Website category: movie
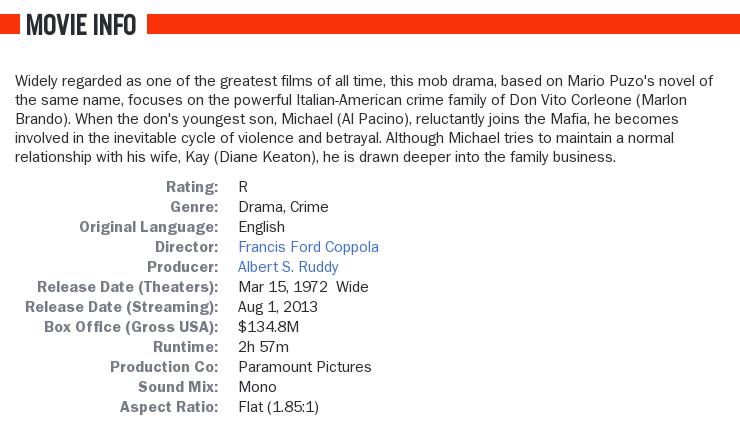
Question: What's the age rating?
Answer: R

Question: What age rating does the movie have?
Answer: R

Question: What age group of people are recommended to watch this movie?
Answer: R

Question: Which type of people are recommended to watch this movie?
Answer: R

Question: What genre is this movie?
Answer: drama, crime

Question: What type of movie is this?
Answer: drama, crime

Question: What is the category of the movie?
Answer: drama, crime

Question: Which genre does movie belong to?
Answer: drama, crime

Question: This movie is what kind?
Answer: drama, crime

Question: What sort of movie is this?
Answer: drama, crime

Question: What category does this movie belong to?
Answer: drama, crime

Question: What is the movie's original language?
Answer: English

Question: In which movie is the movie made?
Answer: English

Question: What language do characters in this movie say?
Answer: English

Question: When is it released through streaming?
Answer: Aug 1, 2013

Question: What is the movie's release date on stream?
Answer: Aug 1, 2013

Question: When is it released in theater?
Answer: Mar 15, 1972 wide

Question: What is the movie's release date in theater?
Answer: Mar 15, 1972 wide

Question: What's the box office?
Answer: $134.8M

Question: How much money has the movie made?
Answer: $134.8M

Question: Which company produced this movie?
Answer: Paramount Pictures

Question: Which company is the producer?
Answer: Paramount Pictures

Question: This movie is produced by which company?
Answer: Paramount Pictures

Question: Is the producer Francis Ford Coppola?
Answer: no

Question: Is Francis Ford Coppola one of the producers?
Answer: no

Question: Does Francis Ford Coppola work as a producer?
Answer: no

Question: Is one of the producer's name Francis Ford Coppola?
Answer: no

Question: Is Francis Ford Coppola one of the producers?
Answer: no

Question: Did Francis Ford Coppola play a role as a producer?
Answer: no

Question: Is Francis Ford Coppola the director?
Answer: yes

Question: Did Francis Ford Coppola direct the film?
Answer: yes

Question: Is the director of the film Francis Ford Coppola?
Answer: yes

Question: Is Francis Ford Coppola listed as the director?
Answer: yes

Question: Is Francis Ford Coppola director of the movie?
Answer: yes

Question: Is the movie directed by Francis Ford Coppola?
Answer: yes

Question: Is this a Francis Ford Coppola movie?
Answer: yes

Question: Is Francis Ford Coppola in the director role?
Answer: yes

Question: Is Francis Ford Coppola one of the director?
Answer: yes

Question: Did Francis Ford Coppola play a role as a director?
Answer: yes

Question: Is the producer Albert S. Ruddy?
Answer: yes

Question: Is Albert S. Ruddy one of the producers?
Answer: yes

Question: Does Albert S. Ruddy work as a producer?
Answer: yes

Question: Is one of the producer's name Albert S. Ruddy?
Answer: yes

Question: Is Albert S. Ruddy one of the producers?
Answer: yes

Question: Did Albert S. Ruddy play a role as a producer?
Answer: yes

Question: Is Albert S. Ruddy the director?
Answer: no

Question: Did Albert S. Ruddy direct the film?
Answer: no

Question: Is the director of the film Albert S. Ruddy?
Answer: no

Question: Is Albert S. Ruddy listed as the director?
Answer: no

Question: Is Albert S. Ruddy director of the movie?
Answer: no

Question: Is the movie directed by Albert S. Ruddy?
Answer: no

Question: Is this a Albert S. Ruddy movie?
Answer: no

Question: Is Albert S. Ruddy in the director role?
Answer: no

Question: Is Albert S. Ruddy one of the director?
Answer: no

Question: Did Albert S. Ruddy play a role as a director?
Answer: no